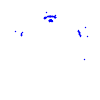
Particle: pion